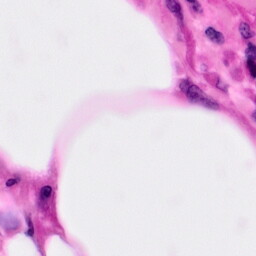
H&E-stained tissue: Pancreatic